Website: macys
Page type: gifting
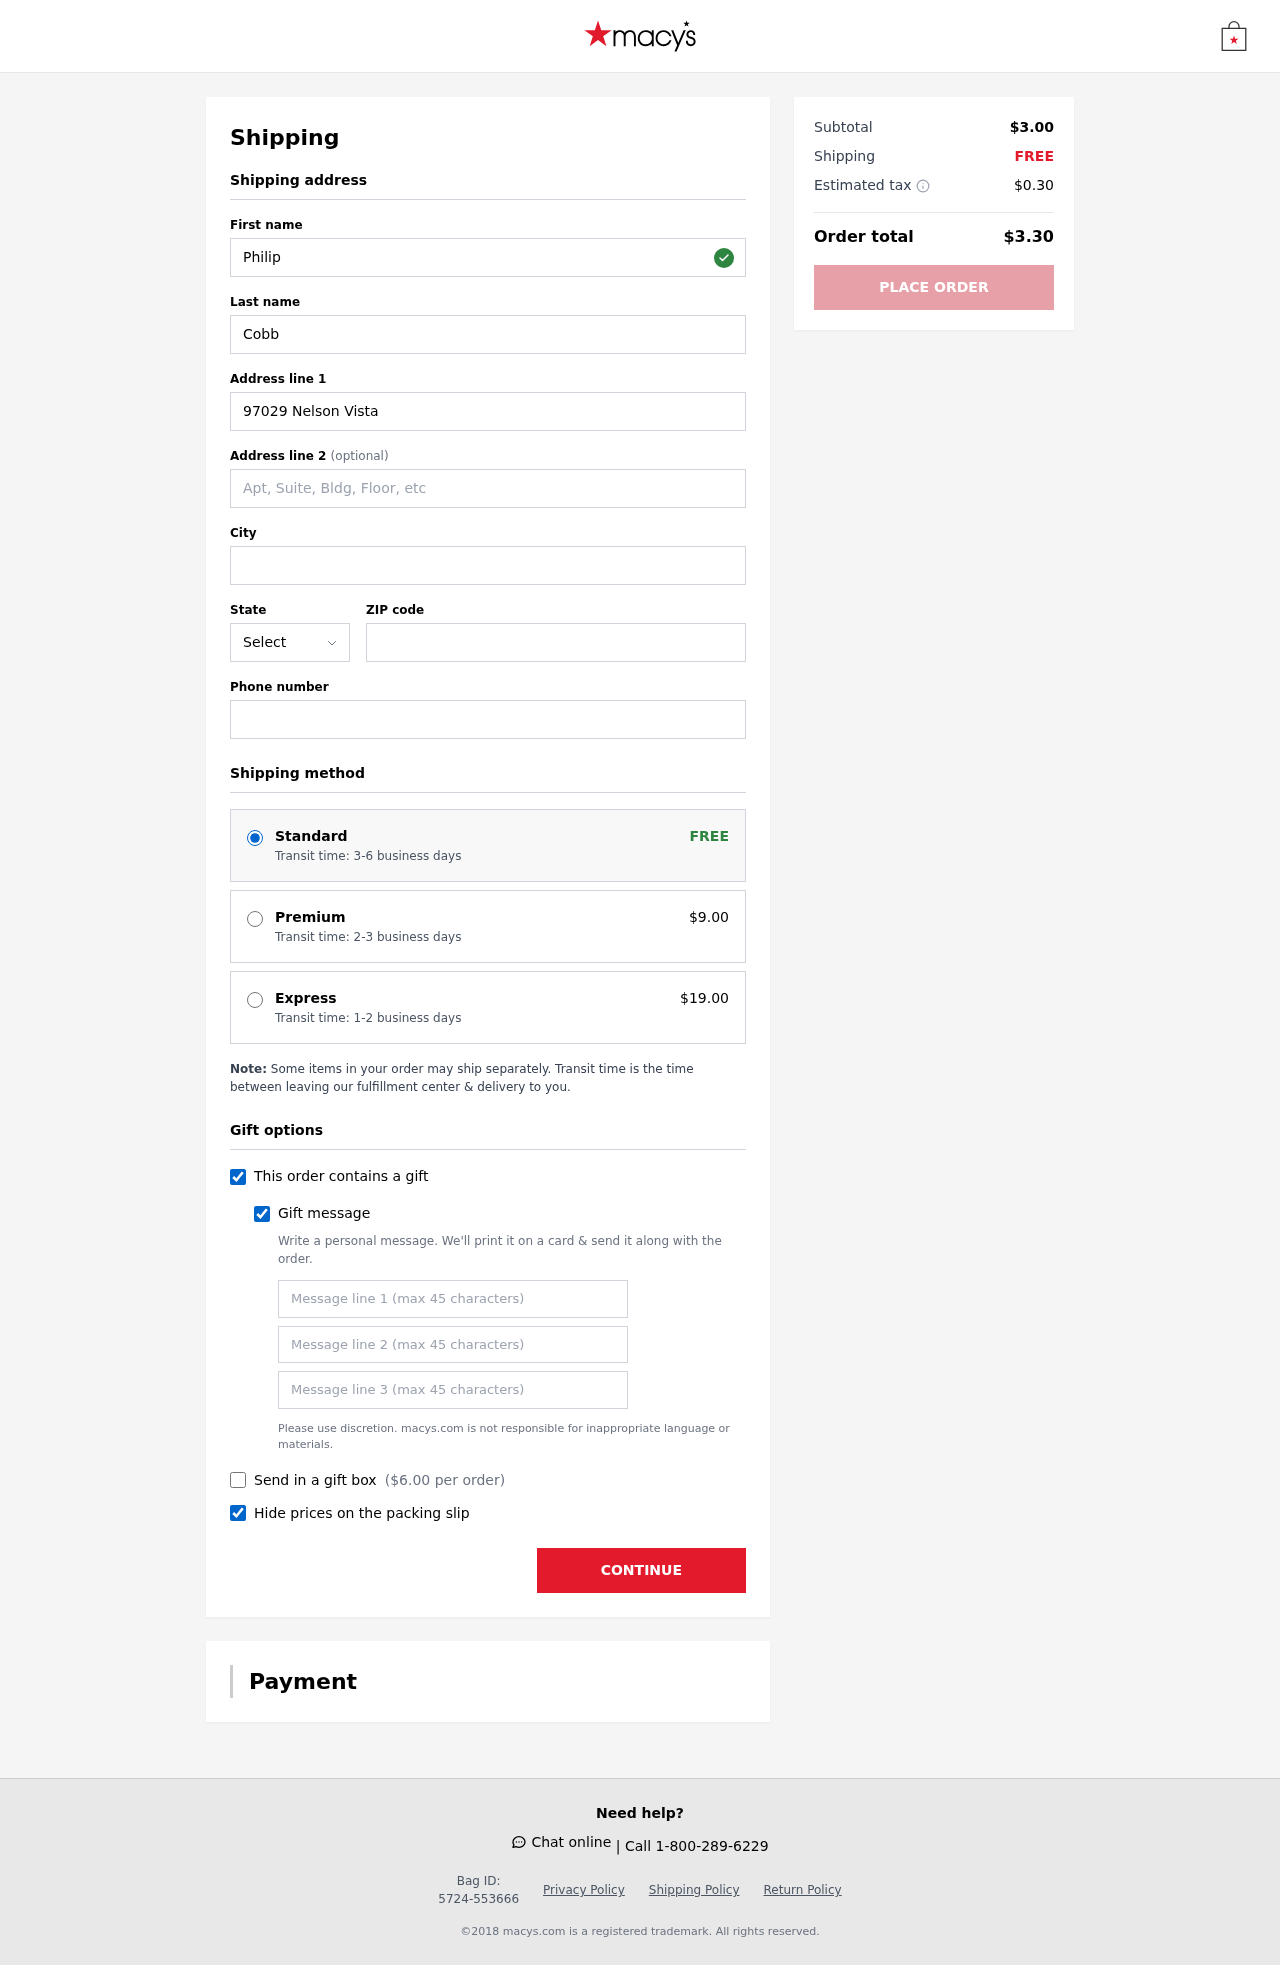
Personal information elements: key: PII_STATE_ABBR
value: TN
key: PII_FIRSTNAME
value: Philip
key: PII_LASTNAME
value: Cobb
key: PII_STREET
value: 97029 Nelson Vista
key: PII_CITY
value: Wileytown
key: PII_POSTCODE
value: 76452
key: PII_PHONE
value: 4274496170
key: PII_GIFT_MESSAGE
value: Hey Michelle, I thought these chocolate croissants would bring a little sweetness to your day! You deserve a treat for all that you do. Enjoy!  Philip
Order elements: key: ORDER_SHIPPING_STANDARD
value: Transit time: 3-6 business days
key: ORDER_SHIPPING_PREMIUM
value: Transit time: 2-3 business days
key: ORDER_SHIPPING_PREMIUM_PRICE
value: $9.00
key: ORDER_SHIPPING_EXPRESS
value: Transit time: 1-2 business days
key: ORDER_SHIPPING_EXPRESS_PRICE
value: $19.00
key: ORDER_GIFT_BOX_PRICE
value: $6.00
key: ORDER_SUBTOTAL
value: $3.00
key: ORDER_SHIPPING_COST
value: FREE
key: ORDER_TAX
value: $0.30
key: ORDER_TOTAL
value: $3.30